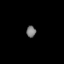
Tissue: prostate
Cell type: Myeloid cells
Senescence score: 0.311
Nuclear area (px): 104
Mean DAPI intensity: 123.087